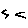
Label: zigzag